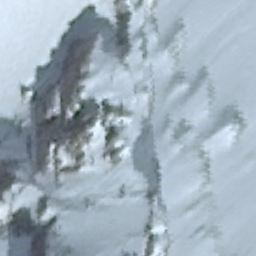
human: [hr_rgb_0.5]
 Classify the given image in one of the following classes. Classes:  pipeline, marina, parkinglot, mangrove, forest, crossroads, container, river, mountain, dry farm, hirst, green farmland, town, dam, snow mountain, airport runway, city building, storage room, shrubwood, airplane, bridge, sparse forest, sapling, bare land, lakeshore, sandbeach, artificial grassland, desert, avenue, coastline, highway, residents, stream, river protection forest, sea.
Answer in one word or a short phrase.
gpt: snow mountain